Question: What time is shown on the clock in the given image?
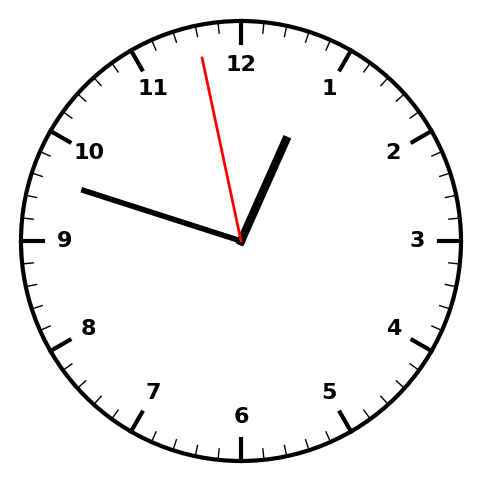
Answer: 12:47:58